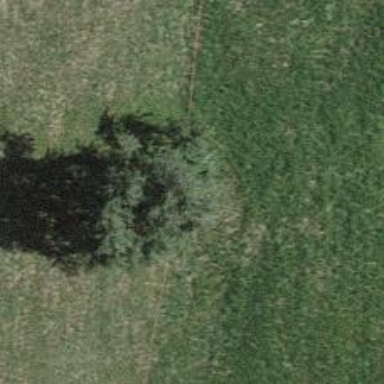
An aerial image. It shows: Beautiful tree in nature.